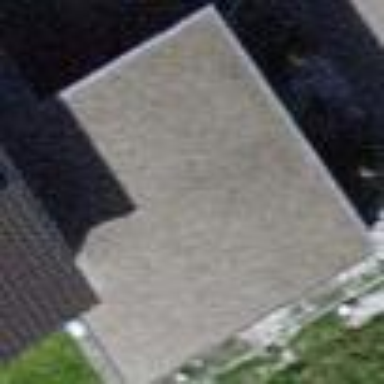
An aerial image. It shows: Garage.